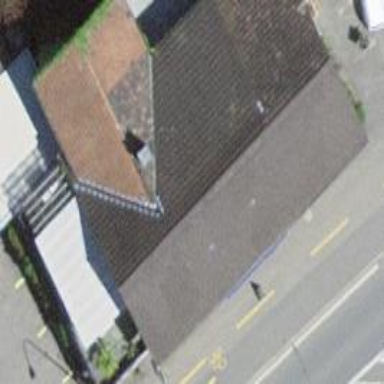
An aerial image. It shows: Café.